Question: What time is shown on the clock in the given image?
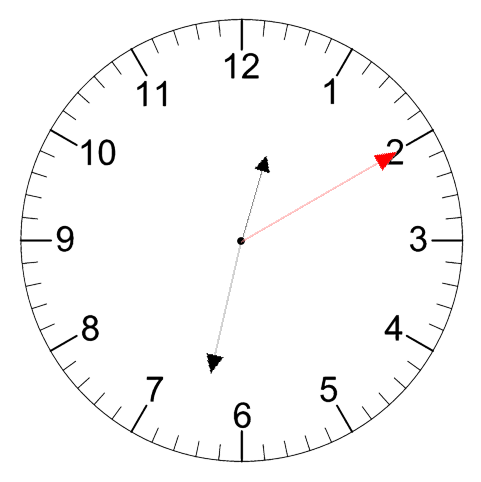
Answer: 12:32:10